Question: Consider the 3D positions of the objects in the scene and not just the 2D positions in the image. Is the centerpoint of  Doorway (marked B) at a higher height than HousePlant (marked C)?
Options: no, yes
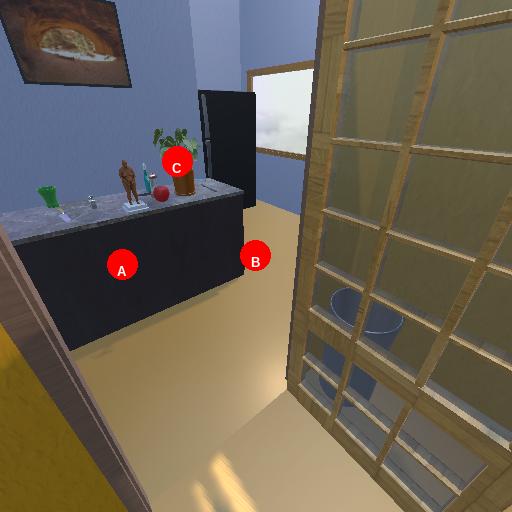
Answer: no